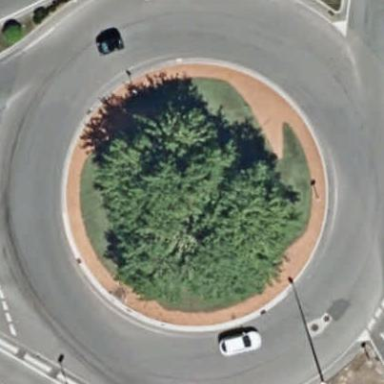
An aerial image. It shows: Roundabout intersection with trunk link road.